Aerial crown-view tile of a tropical tree (Barro Colorado Island, Panama), acquired 20240813:
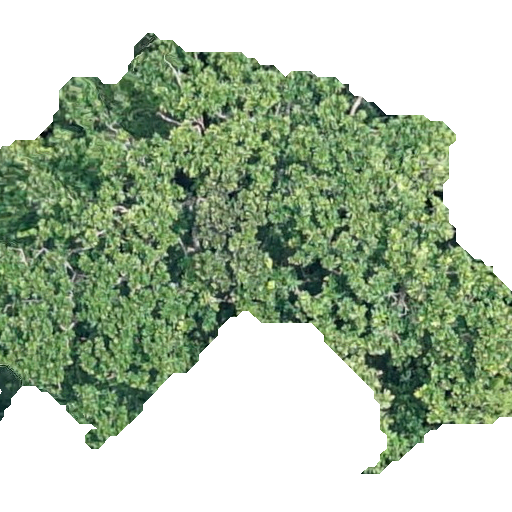
Species: Anacardium excelsum
GBIF accepted scientific name: Anacardium excelsum
Crown area: 247.203 m²